Question: We've developed a new WPF application, and I have had difficulty launching it from external C# script.
While calling 'Process.Start(ProcessStartInfo)' method with 'ProcessStartInfo' object which is initialized with both 'WorkingDirectory' and 'FileName' successes, init the 'FileName' property only fails to launch.
This is not the case when calling any other application.
My question - Does different approach to start process has different logic?
See code for more details:
'''
public void LaunchApp(){
/********************************/
/* This code PASSES */
/********************************/
var pStartInfoCalc1 = new ProcessStartInfo
{
FileName = @"C:\Windows\system32\calc.exe",
};
Process.Start(pStartInfoCalc1);
/*****************************/
/* !!!This code FAILS !!! */
/*****************************/
var pStartInfo1 = new ProcessStartInfo
{
FileName = @"C:\Program Files\MyAppFolder\MyApp.exe",
};
Process.Start(pStartInfo1);
/********************************/
/* This code PASSES */
/********************************/
var pStartInfo2 = new ProcessStartInfo
{
WorkingDirectory = @"C:\Program Files\MyAppFolder",
FileName = @"MyApp.exe",
};
Process.Start(pStartInfo2);
/********************************/
/* This code PASSES */
/********************************/
var pStartInfoCalc2 = new ProcessStartInfo
{
WorkingDirectory = @"C:\Windows\system32",
FileName = @"calc.exe",
};
Process.Start(pStartInfoCalc2); }'
'''
This is the image as it crashes:

And following is the the problem signature from the crash screenshot:
'''
Problem signature:
Problem Event Name: CLR20r3
Problem Signature 01: MyApp.exe
Problem Signature 02: 1.0.0.0
Problem Signature 03: 51ef9fd8
Problem Signature 04: mscorlib
Problem Signature 05: 4.0.30319.18052
Problem Signature 06: 5173bf28
Problem Signature 07: 266d
Problem Signature 08: a4
Problem Signature 09: System.Windows.Markup.XamlParse
OS Version: 6.1.7601.2.1.0.256.4
Locale ID: 1033
Additional Information 1: 1989
Additional Information 2: 1989c043e2e04efdbf18835c58bb867b
Additional Information 3: 37d3
Additional Information 4: 37d31c18f56cf3083b1c45ca83bbb78e
Read our privacy statement online:
http://go.microsoft.com/fwlink/?linkid=104288&clcid=0x0409
If the online privacy statement is not available, please read our privacy statement offline:
C:\Windows\system32\en-US\erofflps.txt
'''
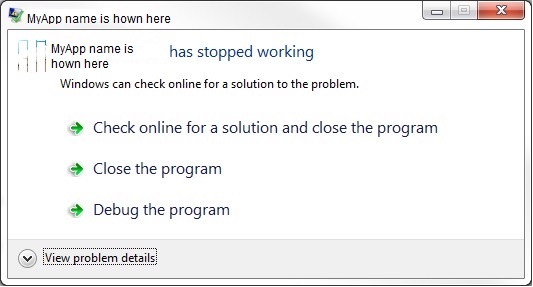
Answer: When you do not specify the working directory, the new process will inherit the working directory of your process. That is, the new process will inherit the working directory of the process that called 'Process.Start()'.
That's the only difference between the two attempts to start 'MyApp'. One of them inherits the working directory, and one of them specifies it. Clearly 'MyApp' does not like to run with the initial working directory being the directory of your parent process.
Why that is so, I cannot say for sure. It would seem that 'MyApp' is attempting some XML parsing at startup. So perhaps that XML parsing reads a file that is presumed to be in the working directory. But in fact the file is located in the same directory as the executable.
If that is the case then you need to modify 'MyApp' to solve the problem. Instead of using a relative path for this XML file, you need to build an absolute path based on the directory of the executable file.
The 'MyApp' startup code can that directory, like this:
'''
string ExeDir = System.IO.Path.GetDirectoryName(System.Reflection.Assembly.
GetExecutingAssembly().Location));
'''
And then you would use 'Path.Combine' to form the full path to the XML file.